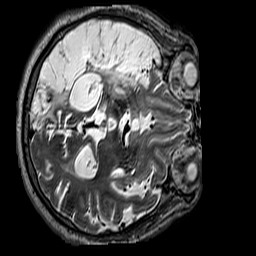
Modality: T2w
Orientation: axial
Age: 51
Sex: male
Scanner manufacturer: siemens
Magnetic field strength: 3 T
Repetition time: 3.2 s
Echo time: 0.212 s